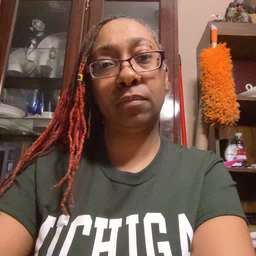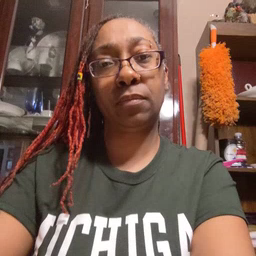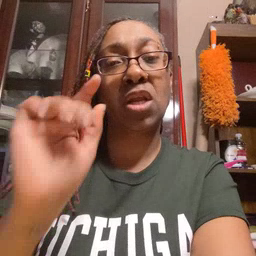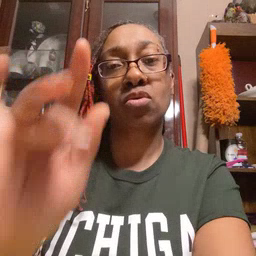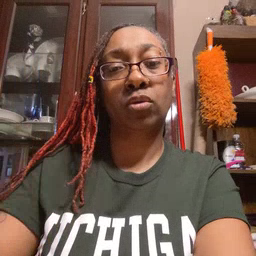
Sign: touch